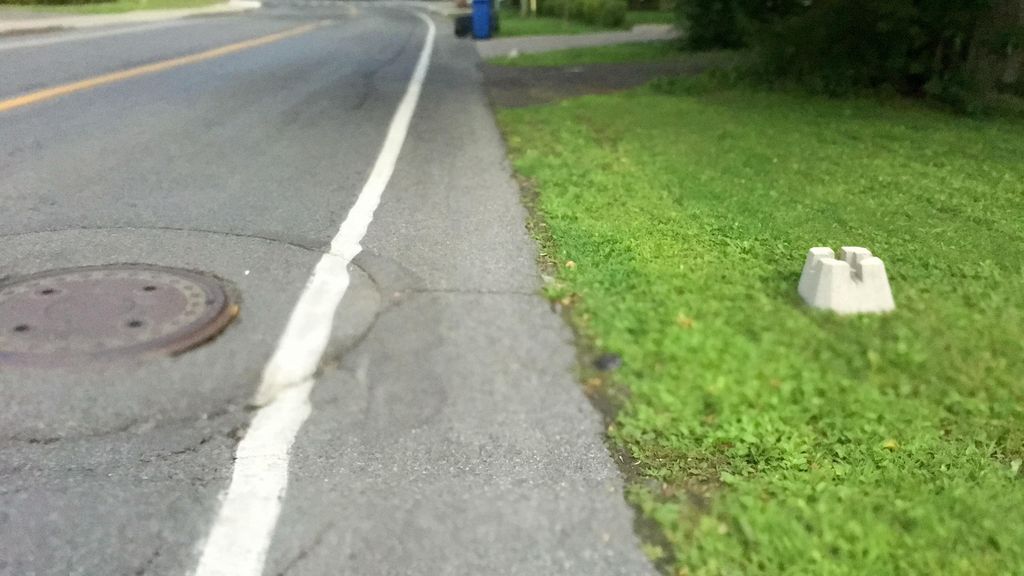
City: montreal